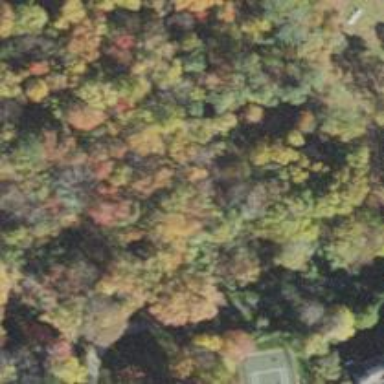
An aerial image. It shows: Existing Preserved Open Space in woodland area.